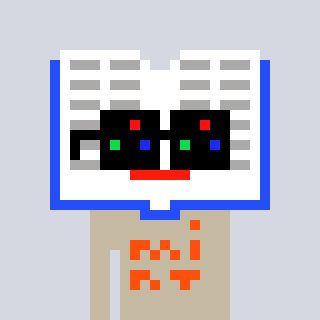
a pixel art character with square black sunglasses, a dictionary-shaped head and a bege-colored body on a cool background